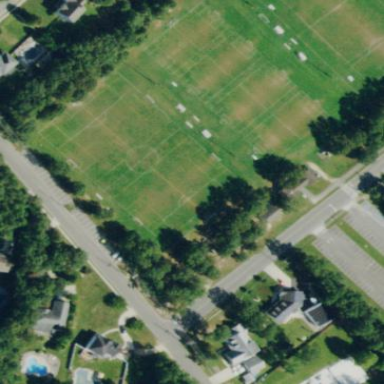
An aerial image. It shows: Soccer pitch designated for leisure and sports activities.